Question: At the moment I'm playing a bit with the new 'ConstraintLayout' and try to create the following layout:

> (1) Headline: Type 24sp, Leading 32sp
(2) Subhead 1: Type 15sp, Leading 24sp
(3) 32sp line height
(4) 56dp padding between the top of button and the center of copy
(5) 24dp vertical padding
My problem now is that I do not know how I should handle the sizes which refer to the center of the second 'TextView'. We do not have a constraint for the center (or baseline) to bottom or something like this. Also I'm not able to set a space between two views which are connected between the baseline points. So how should I create this layout with the ConstraintLayout?
Can someone please give me a sample layout from the picture above?
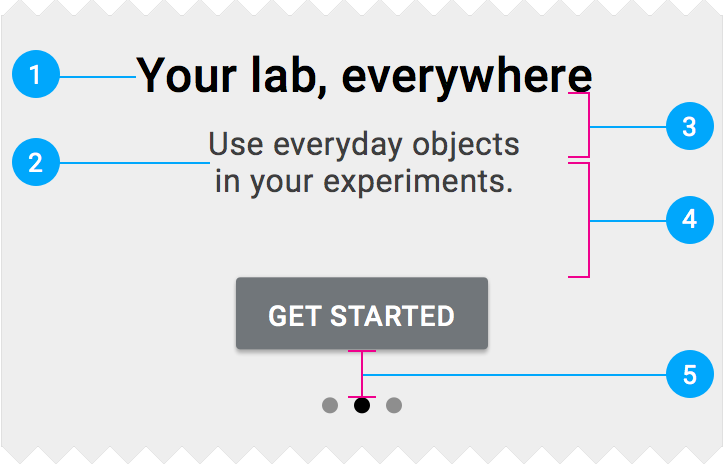
Answer: We only allow baseline to baseline, without margin for now. We might revisit this in the future, but as of ConstraintLayout alpha 7 you cannot do this. The only option is to align with top / bottom.
<URL>